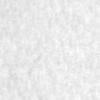
Label: no_change